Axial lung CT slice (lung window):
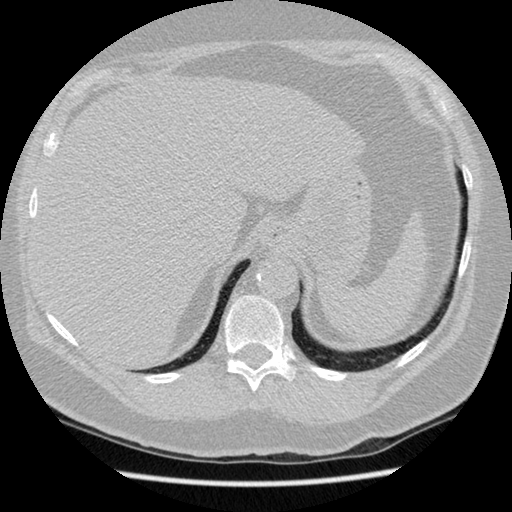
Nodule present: no